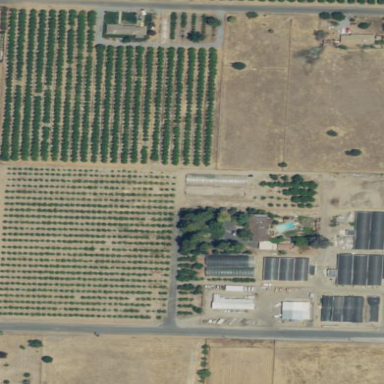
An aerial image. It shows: Orchard.